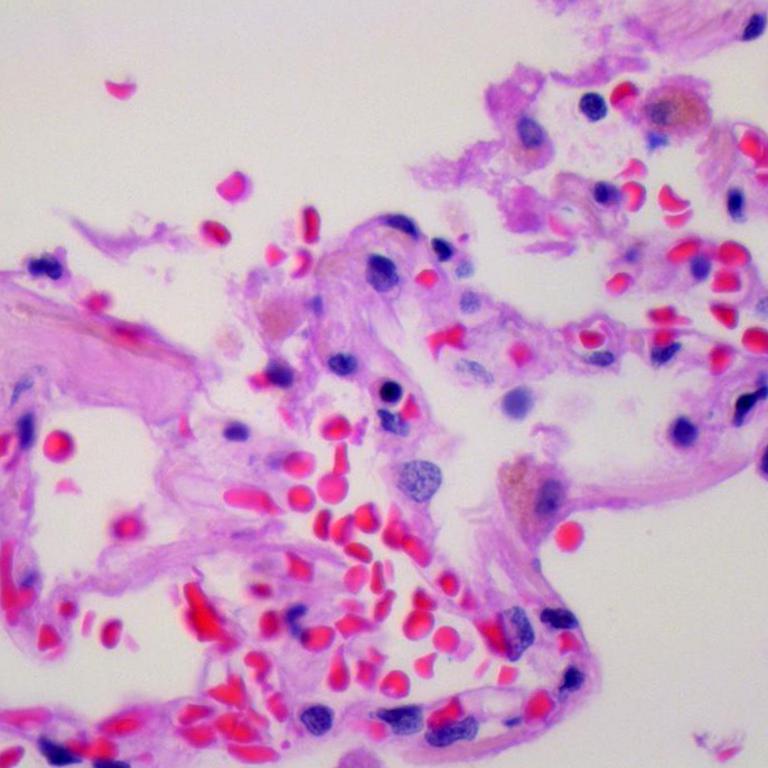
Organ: lung
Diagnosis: benign